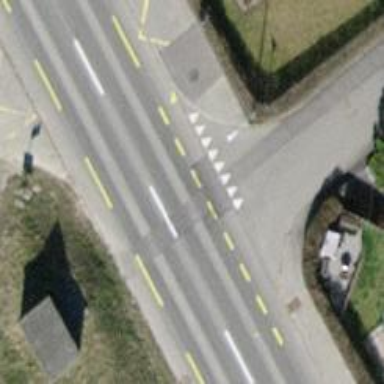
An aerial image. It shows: Primary highway with asphalt surface and designated cycle lane.